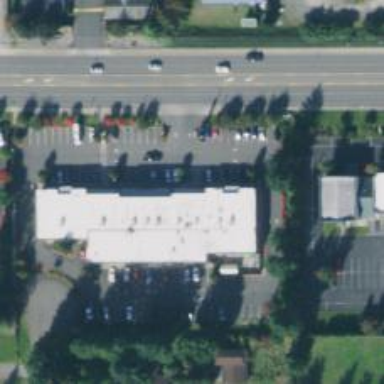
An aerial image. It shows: Convenience shop.